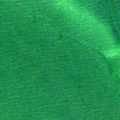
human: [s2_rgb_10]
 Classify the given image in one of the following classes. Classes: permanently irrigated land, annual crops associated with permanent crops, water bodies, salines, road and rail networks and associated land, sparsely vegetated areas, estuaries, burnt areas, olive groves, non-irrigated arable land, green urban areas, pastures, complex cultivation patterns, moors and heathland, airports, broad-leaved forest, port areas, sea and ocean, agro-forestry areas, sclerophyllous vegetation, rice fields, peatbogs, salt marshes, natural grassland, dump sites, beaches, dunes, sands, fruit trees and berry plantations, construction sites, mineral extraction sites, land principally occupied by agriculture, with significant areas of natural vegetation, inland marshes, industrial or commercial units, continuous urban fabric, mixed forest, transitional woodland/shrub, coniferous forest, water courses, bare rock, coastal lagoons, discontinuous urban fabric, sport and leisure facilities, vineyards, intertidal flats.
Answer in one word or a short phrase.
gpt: sea and ocean